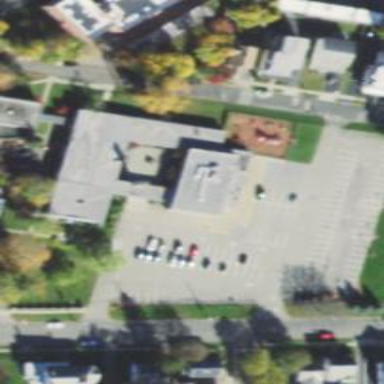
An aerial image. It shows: School.